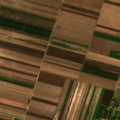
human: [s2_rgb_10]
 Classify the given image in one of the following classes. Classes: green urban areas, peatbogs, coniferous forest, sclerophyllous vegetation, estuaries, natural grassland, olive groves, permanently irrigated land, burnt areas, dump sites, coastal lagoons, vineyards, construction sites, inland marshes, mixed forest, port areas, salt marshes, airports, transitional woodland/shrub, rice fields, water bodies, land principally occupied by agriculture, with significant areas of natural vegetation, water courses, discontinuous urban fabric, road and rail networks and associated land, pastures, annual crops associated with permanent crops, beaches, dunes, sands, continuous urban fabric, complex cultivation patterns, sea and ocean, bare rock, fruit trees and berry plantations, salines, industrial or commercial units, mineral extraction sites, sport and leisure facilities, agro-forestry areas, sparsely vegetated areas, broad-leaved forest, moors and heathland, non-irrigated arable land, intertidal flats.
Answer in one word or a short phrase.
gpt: discontinuous urban fabric, non-irrigated arable land, complex cultivation patterns